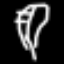
Label: leaf